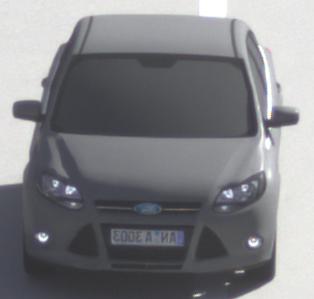
Make: Ford
Model: Focus 1.6 Ti-VCT
Detailed model: Focus (III)
Model produced from: 2011/09
Model produced until: 2014/09
Doors: 5
Color: gray
Road condition: dry road
Daytime: morning or afternoon
Contrast: high contrast